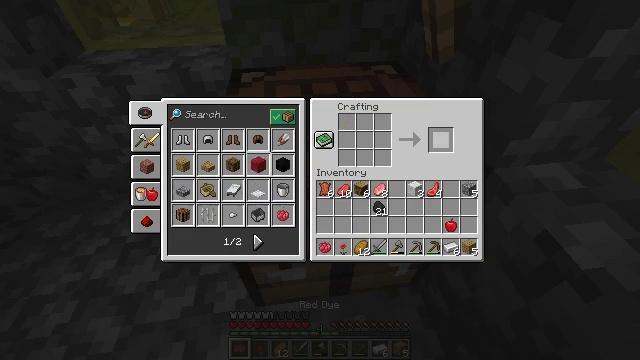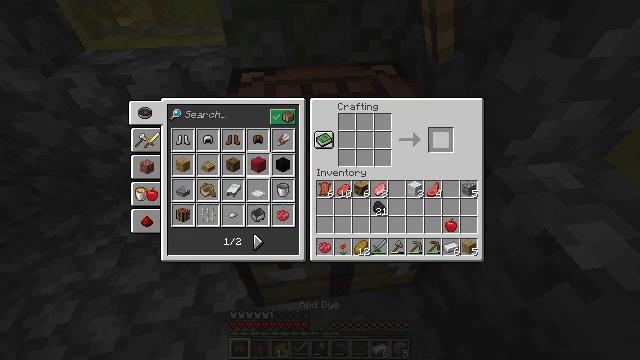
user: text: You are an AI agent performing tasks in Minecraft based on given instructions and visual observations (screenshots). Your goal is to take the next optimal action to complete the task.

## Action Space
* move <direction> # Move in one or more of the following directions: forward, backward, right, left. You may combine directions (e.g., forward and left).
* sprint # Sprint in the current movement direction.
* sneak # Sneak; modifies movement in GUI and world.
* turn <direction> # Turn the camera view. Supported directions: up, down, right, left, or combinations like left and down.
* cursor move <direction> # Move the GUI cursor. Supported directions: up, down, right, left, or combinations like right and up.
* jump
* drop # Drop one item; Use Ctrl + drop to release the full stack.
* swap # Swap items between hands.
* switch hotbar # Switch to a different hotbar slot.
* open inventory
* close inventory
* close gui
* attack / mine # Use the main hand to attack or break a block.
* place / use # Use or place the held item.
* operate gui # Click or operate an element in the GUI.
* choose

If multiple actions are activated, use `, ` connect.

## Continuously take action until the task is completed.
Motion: motion action
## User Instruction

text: Craft red dye using a red flower.
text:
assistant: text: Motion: sneak
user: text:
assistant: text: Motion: sneak